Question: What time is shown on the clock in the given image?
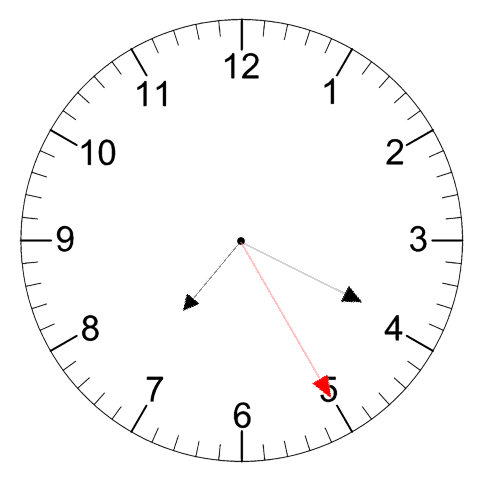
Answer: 07:19:25